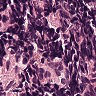
Metastatic tissue present: no